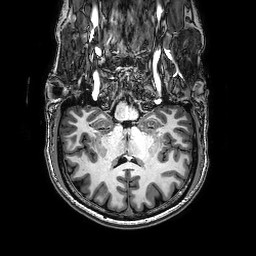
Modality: T1w
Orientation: sagittal
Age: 34
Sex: male
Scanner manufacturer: philips
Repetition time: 0.008142 s
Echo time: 0.00374 s